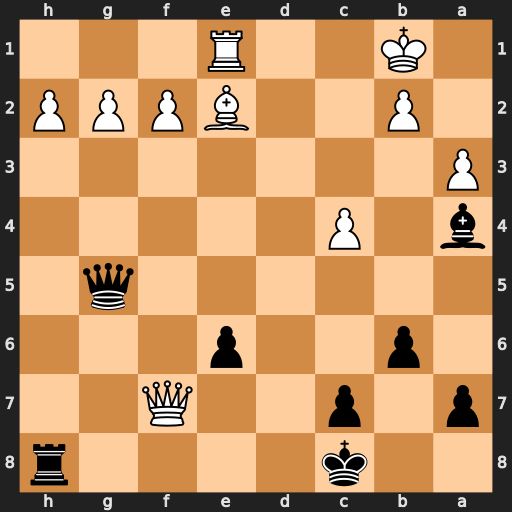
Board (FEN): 2k4r/p1p2Q2/1p2p3/6q1/b1P5/P7/1P2BPPP/1K2R3
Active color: b
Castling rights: -
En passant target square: -
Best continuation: Qd2 Rc1 Qxe2